Field crop: maize
Growth stage: 1
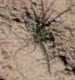
Species: salsola